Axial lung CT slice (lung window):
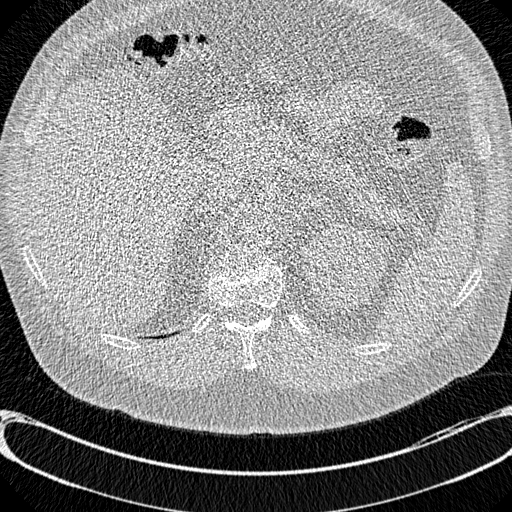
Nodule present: no